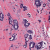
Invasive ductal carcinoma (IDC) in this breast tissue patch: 1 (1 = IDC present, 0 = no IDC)